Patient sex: M
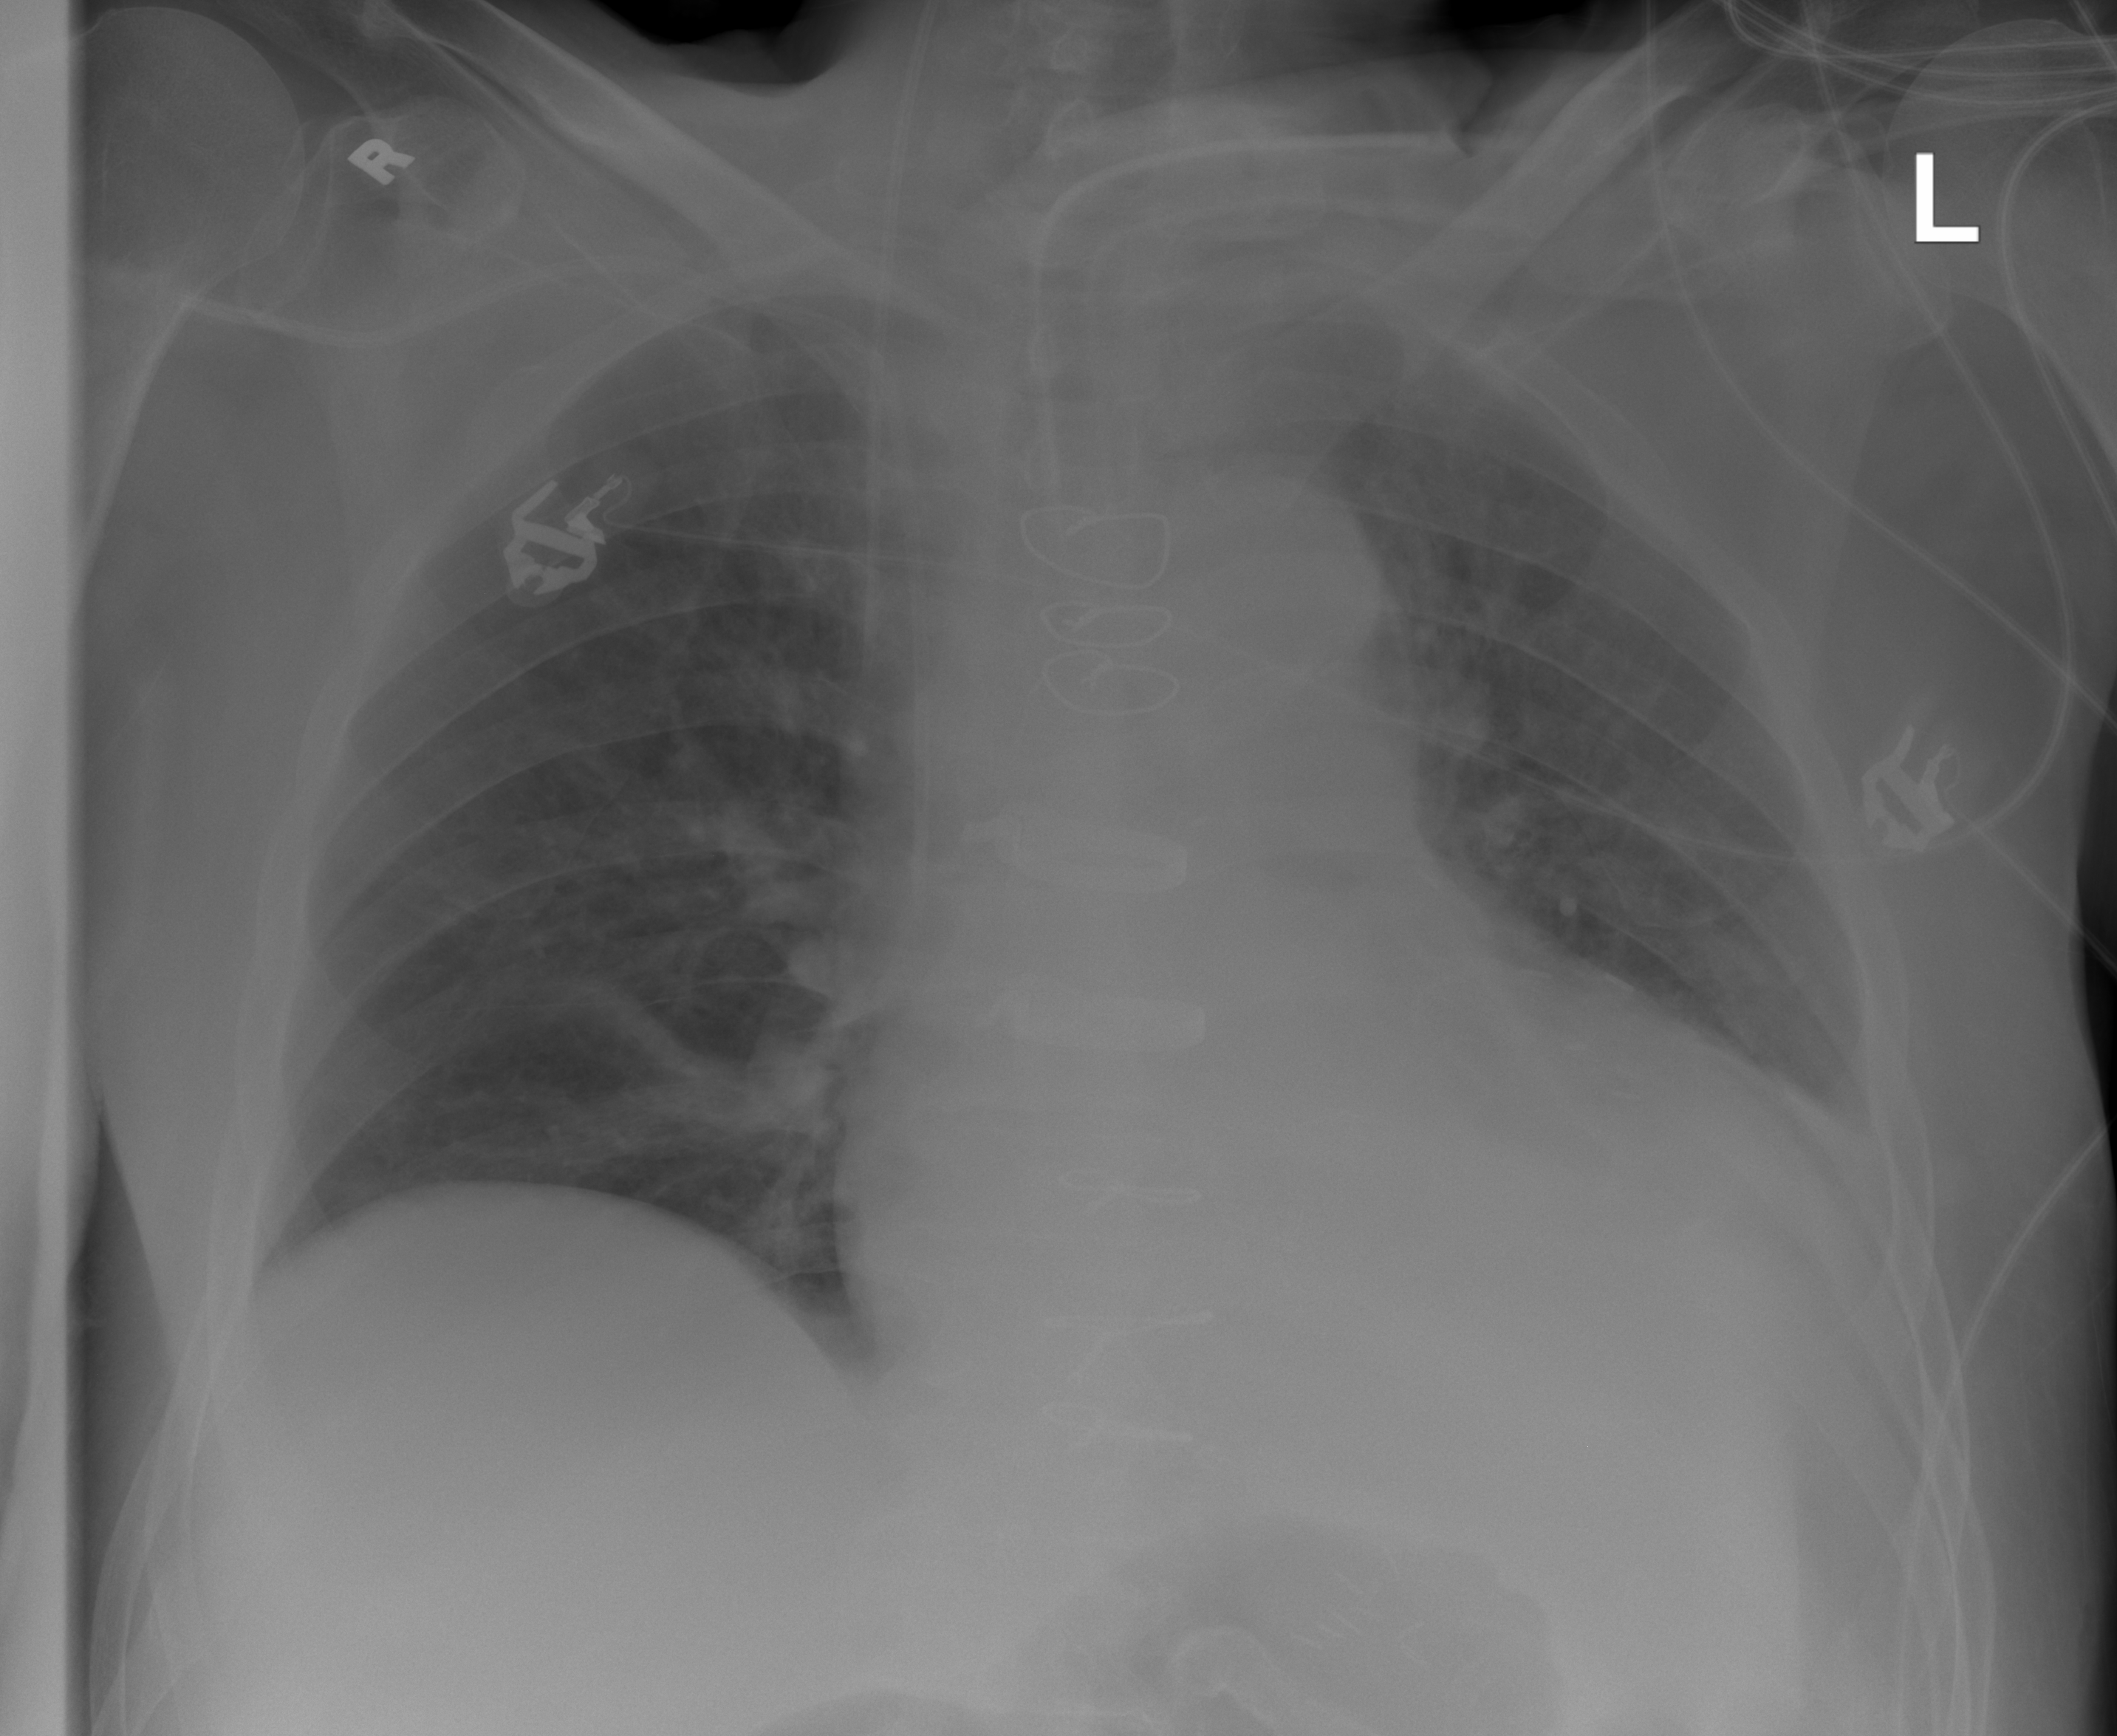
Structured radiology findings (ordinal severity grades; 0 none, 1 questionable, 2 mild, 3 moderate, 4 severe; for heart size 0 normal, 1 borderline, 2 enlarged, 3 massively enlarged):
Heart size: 2
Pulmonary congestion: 2
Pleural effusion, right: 0
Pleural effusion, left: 2
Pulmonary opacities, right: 0
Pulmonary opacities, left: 0
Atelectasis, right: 2
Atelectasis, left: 2